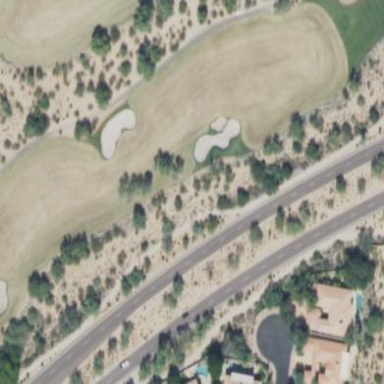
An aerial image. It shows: Area of rough grass used for golf.